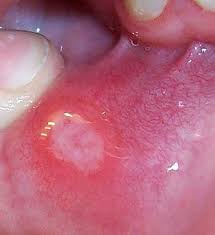
Condition: Mouth Ulcer